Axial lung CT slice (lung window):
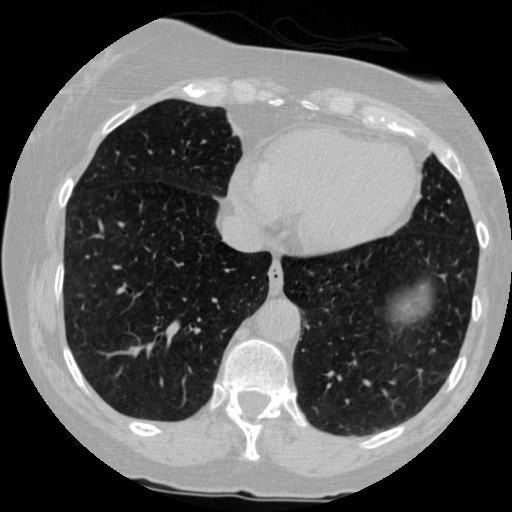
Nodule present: no